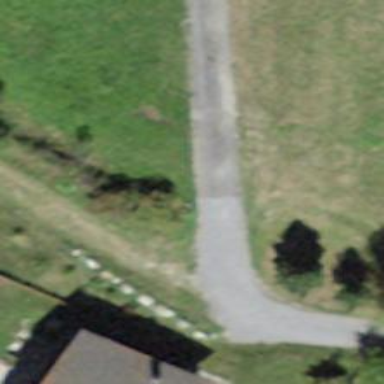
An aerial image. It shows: Fine gravel service road.